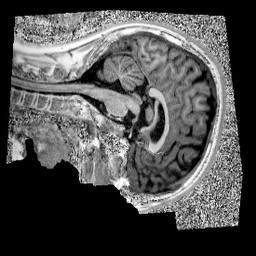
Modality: UNIT1
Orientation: sagittal
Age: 11
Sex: male
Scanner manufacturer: siemens
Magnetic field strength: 3 T
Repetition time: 4 s
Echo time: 0.00303 s